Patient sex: M
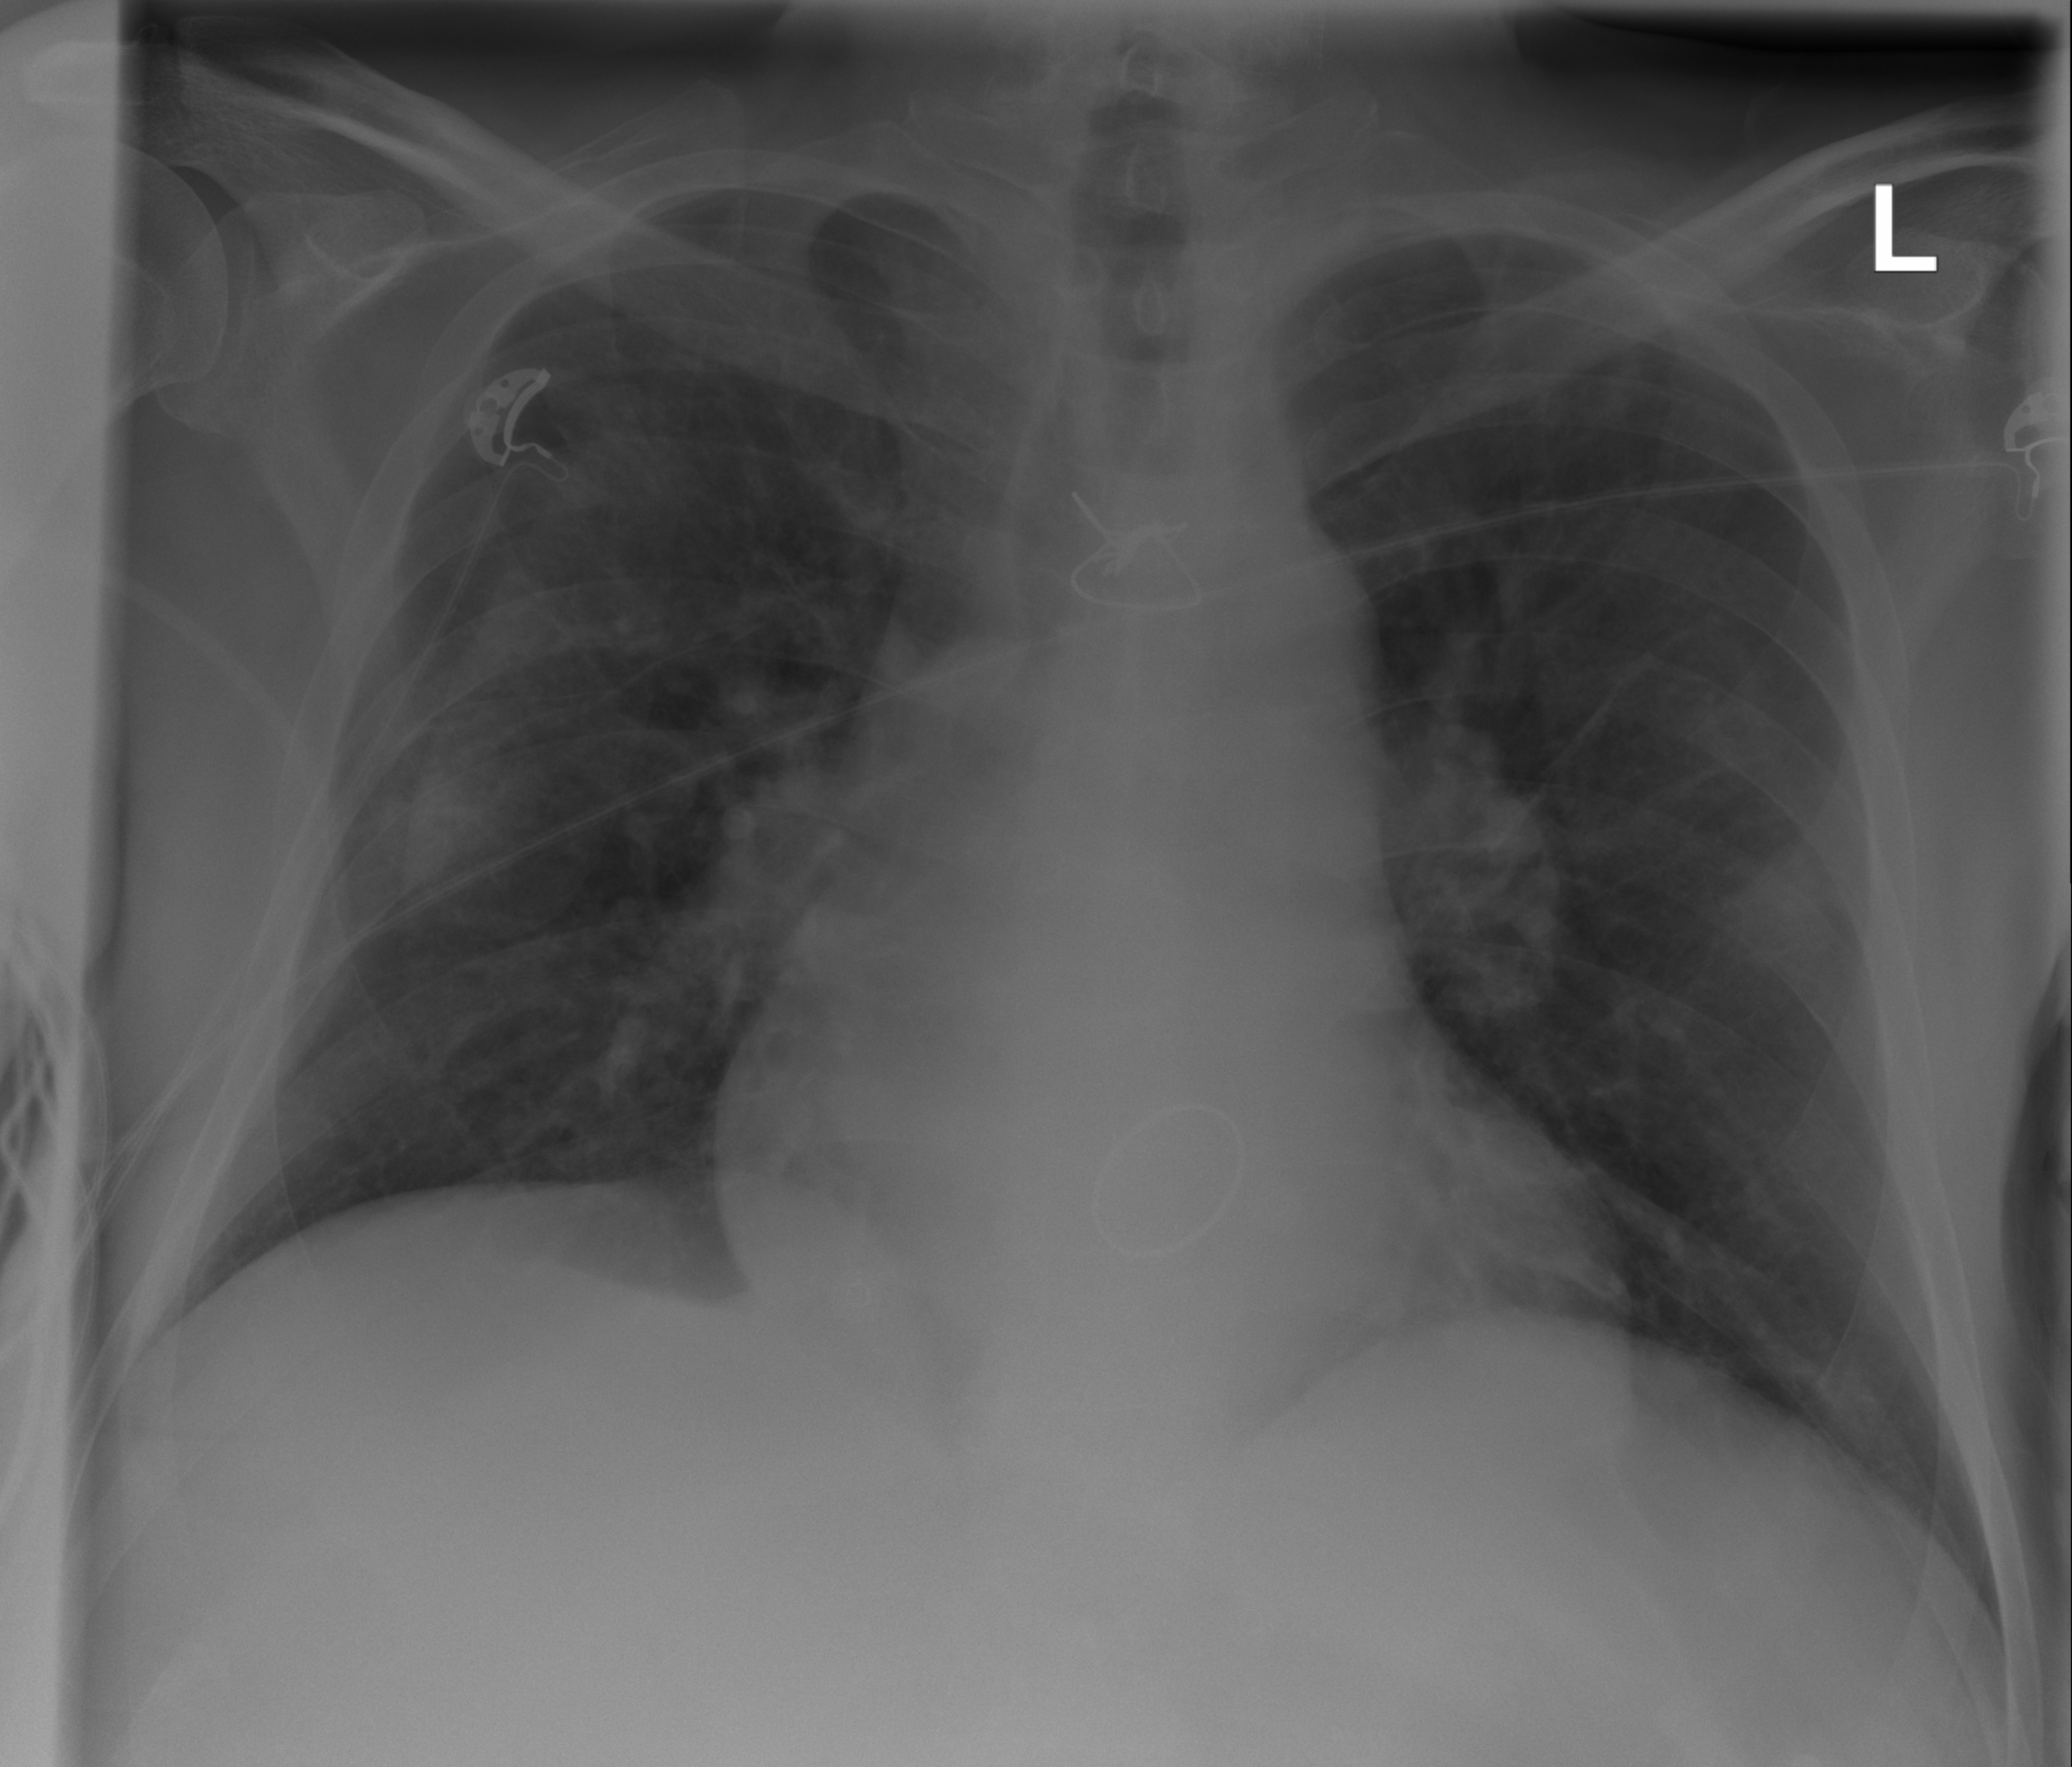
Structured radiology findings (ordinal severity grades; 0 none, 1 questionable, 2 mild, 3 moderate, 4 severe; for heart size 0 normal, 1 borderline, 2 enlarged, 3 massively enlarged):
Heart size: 0
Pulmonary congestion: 2
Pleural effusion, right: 0
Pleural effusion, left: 0
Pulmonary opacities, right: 0
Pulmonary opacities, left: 0
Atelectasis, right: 0
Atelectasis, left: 0